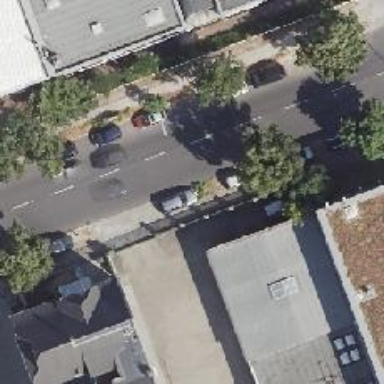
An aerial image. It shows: Collision protection barrier in place with obstacle parking.